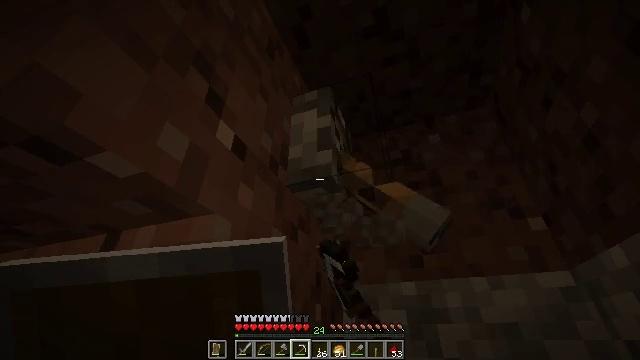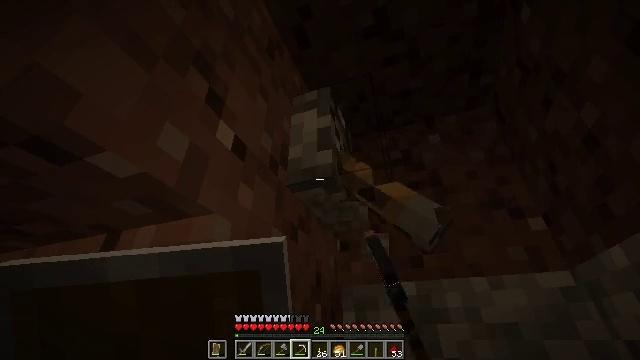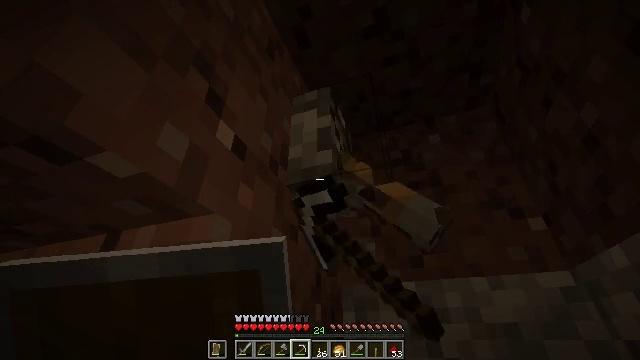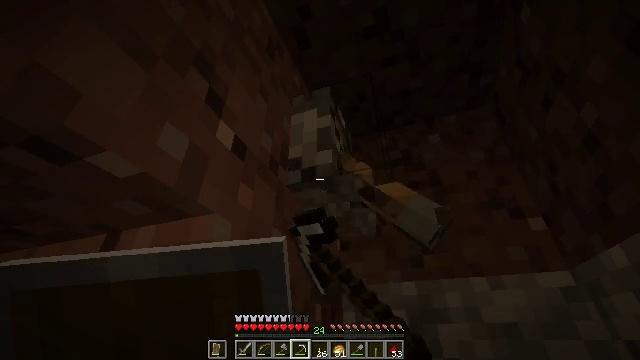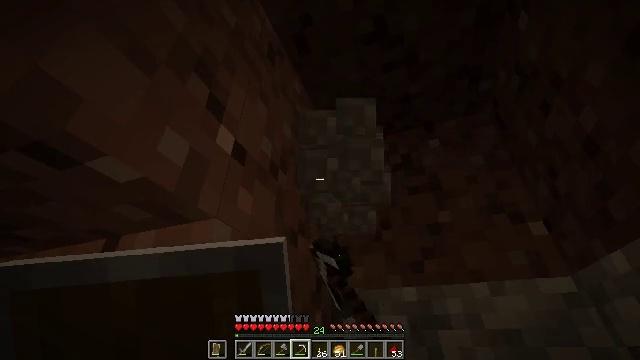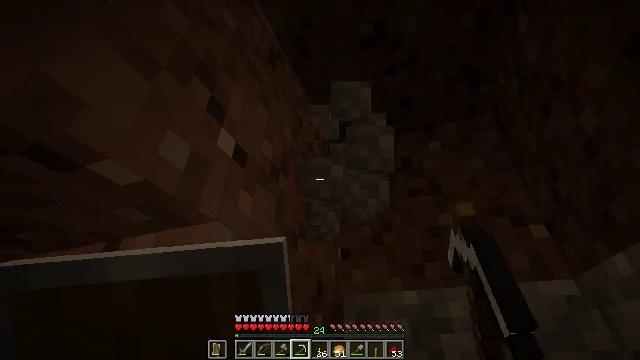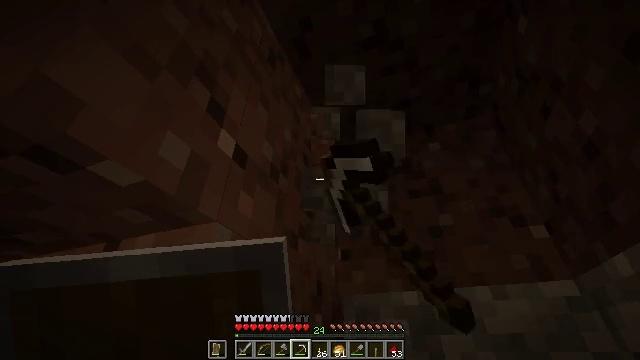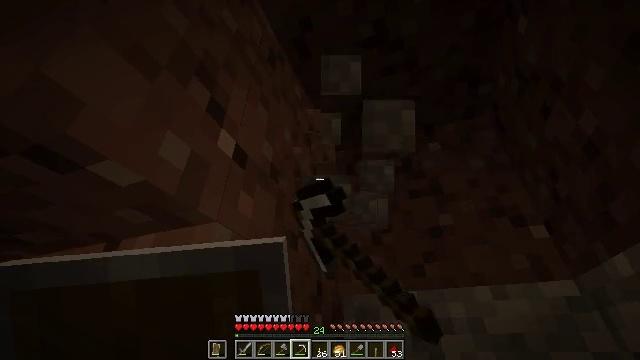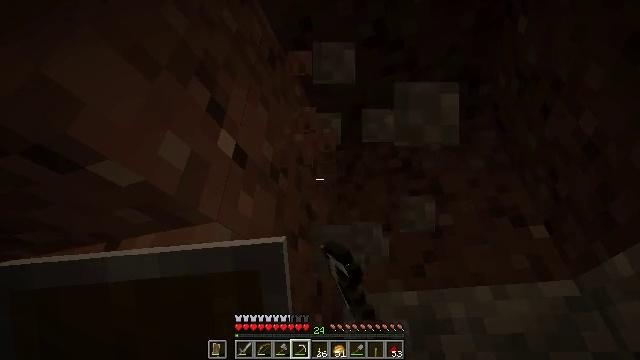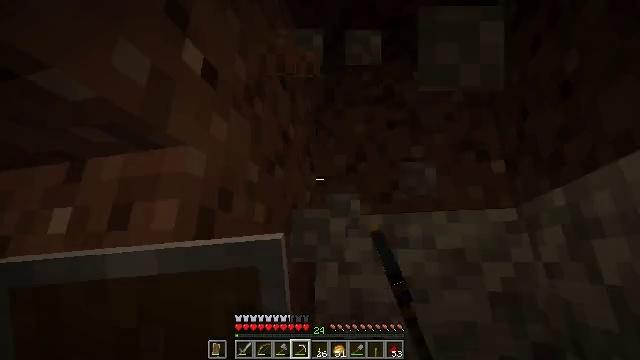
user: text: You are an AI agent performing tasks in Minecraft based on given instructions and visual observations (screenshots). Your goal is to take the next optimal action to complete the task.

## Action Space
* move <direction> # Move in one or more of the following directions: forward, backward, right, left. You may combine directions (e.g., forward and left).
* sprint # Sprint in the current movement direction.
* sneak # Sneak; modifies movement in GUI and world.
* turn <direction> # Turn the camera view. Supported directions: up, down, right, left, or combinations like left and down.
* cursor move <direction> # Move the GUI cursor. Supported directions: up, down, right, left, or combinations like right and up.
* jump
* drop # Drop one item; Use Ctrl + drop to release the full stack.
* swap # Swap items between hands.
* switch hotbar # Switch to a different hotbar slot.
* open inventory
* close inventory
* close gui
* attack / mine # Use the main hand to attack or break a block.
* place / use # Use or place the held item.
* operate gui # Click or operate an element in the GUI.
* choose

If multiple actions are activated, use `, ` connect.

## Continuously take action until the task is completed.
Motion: motion action
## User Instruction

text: Mine block lever.
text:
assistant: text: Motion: attack / mine
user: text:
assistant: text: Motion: attack / mine
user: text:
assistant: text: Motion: attack / mine
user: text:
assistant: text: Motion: turn up, attack / mine
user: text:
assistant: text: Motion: attack / mine
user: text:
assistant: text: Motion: attack / mine
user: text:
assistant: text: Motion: attack / mine
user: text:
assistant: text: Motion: attack / mine
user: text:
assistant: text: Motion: move forward, turn right and down
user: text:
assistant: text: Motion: jump